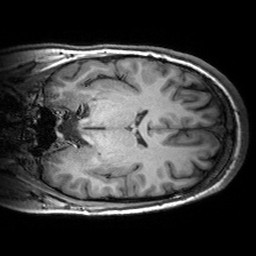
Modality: T1w
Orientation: coronal
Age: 22
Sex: female
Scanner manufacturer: siemens
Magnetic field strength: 3 T
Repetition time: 2.53 s
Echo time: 0.00299 s